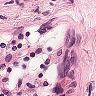
Metastatic tissue present: no